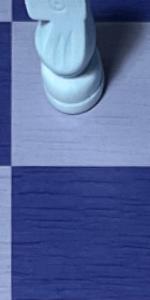
Label: Empty